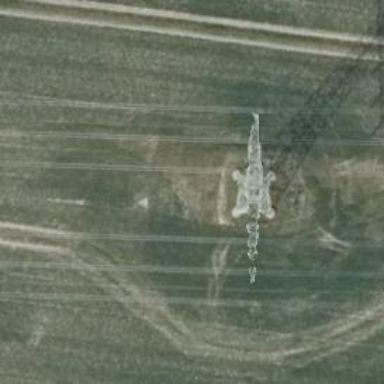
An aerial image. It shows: Power tower.